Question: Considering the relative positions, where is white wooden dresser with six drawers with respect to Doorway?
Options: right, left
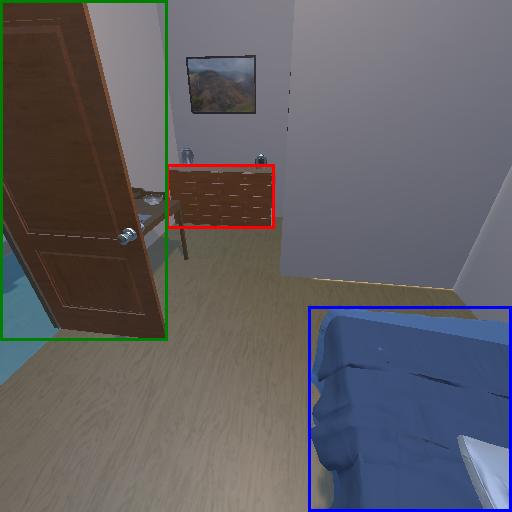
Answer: right